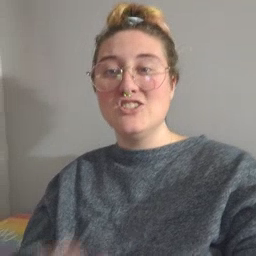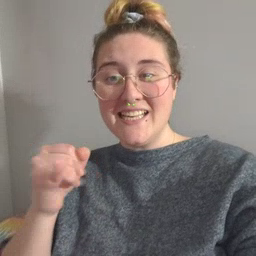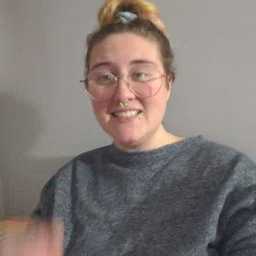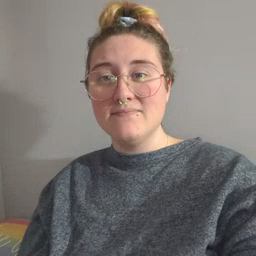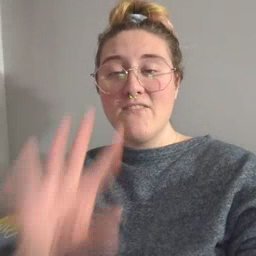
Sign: jeans